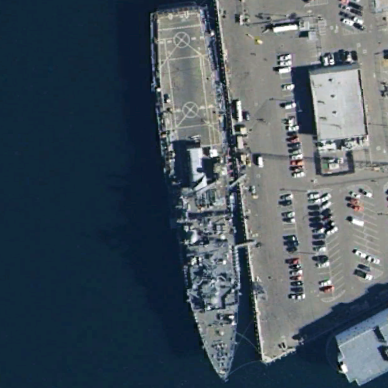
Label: combat